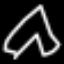
Label: pants